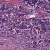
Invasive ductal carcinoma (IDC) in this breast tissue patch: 1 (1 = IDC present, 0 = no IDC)